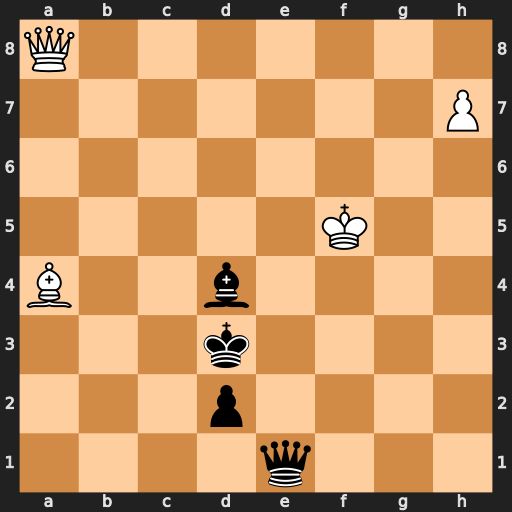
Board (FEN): Q7/7P/8/5K2/B2b4/3k4/3p4/4q3
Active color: w
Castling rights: -
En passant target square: -
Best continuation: Qf3+ Qe3 Bb5+